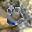
Label: 0